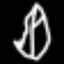
Label: leaf